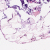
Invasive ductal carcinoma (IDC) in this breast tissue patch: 0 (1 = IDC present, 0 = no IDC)